The image folds the raw vibration samples of a bearing signal into a 2-D grayscale square (signal-to-image encoding). Based on the visible evidence, which condition applies: normal, inner_race, outer_race, ball?
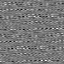
Answer: outer_race